Question: i am trying to use search and replace string in excel file (xls), actually - i need to find string and add before prefix * .
For example

But i am getting a error:
'''
LVdemact = {'two': two_replaced, 'six': six_replaced, 'five': five_replaced}
NameError: name 'two_replaced' is not defined
'''
Code:
'''
from xlrd import open_workbook
from xlutils.copy import copy
import xlsxwriter
rb = open_workbook("template.xlsx")
# Create an new Excel file and add a worksheet.
wb = xlsxwriter.Workbook('Updated_Workbook1.xlsx')
ws = wb.add_worksheet()
s_orig = rb.sheet_by_index(0)
LVdemact = {'two': two_replaced, 'six': six_replaced, 'five': five_replaced,}
for row in range(s_orig.nrows):
for col in range(s_orig.ncols):
if s_orig.cell(row,col).value in LVdemact:
# s.write(row, col, LVdemact[item])
ws.write(row, col, LVdemact[s_orig.cell(row,col).value])
else:
ws.write(row, col, s_orig.cell(row,col).value)
wb.close()
'''
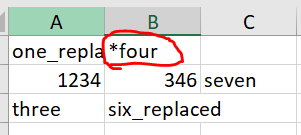
Answer: The issue is in the line - 'LVdemact = {'two': two_replaced, 'six': six_replaced, 'five': five_replaced,}'
variables 'two_replaced', 'six_replaced' and 'five_replaced' are not defined. Do you want this to be a string ? then define this in this way -
'''
LVdemact = {'two': 'two_replaced', 'six': 'six_replaced', 'five': 'five_replaced'}
'''